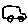
Label: car